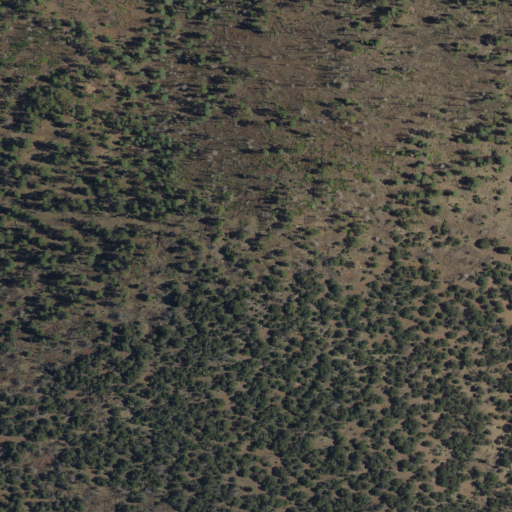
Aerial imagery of mountain in New Mexico named Pinon Knob containing evergreen forest, shrub, and grassland